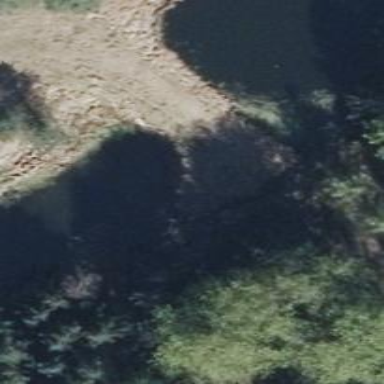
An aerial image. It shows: Culvert tunnel.